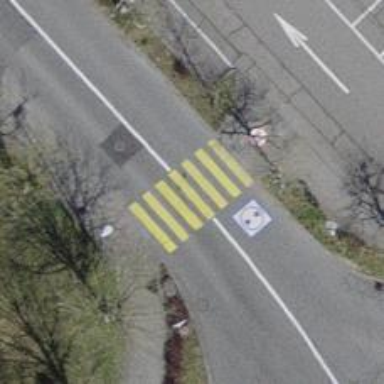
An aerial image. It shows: Uncontrolled zebra crossing with yellow markings.